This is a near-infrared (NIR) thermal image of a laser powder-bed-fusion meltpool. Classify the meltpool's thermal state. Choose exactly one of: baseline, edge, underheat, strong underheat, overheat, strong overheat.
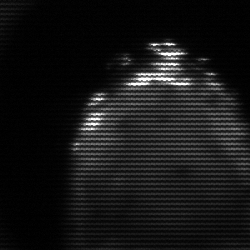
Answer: edge